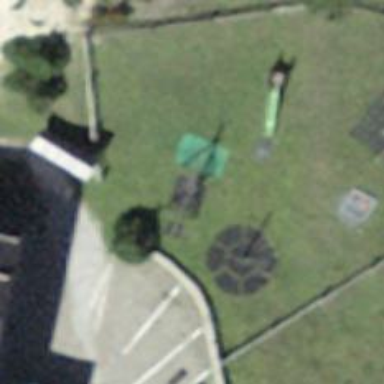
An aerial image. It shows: Playground with swings.